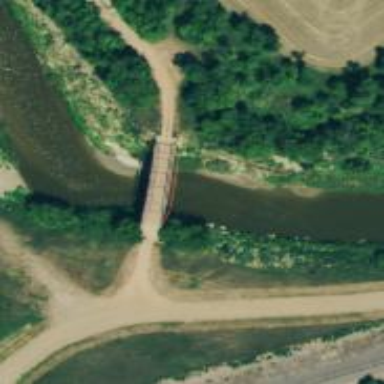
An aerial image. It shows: Unclassified road on bridge.